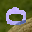
Label: 0